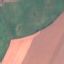
Label: AnnualCrop